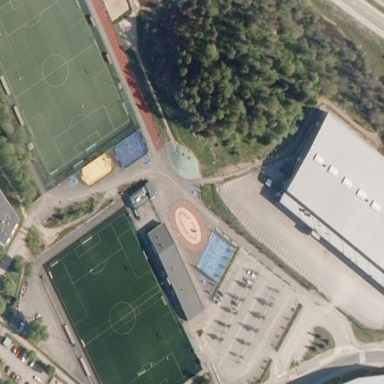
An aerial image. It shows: Sports center with multiple sporting facilities on the leisure land.